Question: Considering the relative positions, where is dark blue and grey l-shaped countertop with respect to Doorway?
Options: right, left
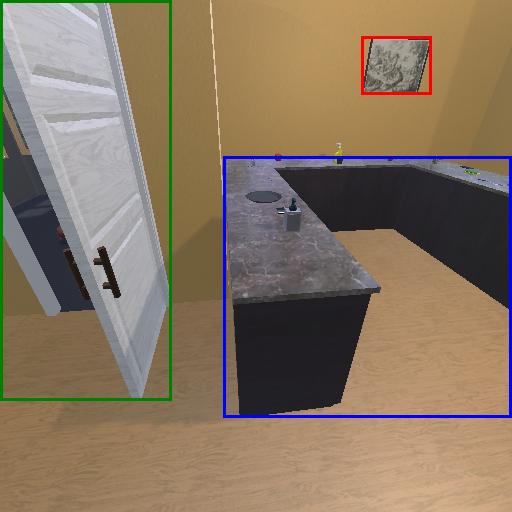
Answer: right